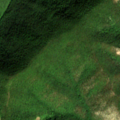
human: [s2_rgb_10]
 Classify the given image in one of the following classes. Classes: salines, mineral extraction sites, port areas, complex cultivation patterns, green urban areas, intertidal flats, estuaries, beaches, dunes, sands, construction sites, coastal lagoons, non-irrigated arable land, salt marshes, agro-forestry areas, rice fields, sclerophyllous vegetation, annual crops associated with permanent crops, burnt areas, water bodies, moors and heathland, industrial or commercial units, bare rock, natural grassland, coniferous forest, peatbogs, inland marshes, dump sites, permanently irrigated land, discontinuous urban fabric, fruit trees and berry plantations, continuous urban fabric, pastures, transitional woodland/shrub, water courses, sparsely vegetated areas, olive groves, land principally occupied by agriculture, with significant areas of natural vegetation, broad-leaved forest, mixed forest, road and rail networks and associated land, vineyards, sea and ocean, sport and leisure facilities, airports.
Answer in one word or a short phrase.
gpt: complex cultivation patterns, broad-leaved forest, transitional woodland/shrub